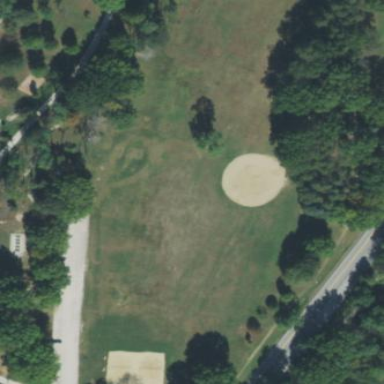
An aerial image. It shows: Baseball pitch for leisure and sports activities.